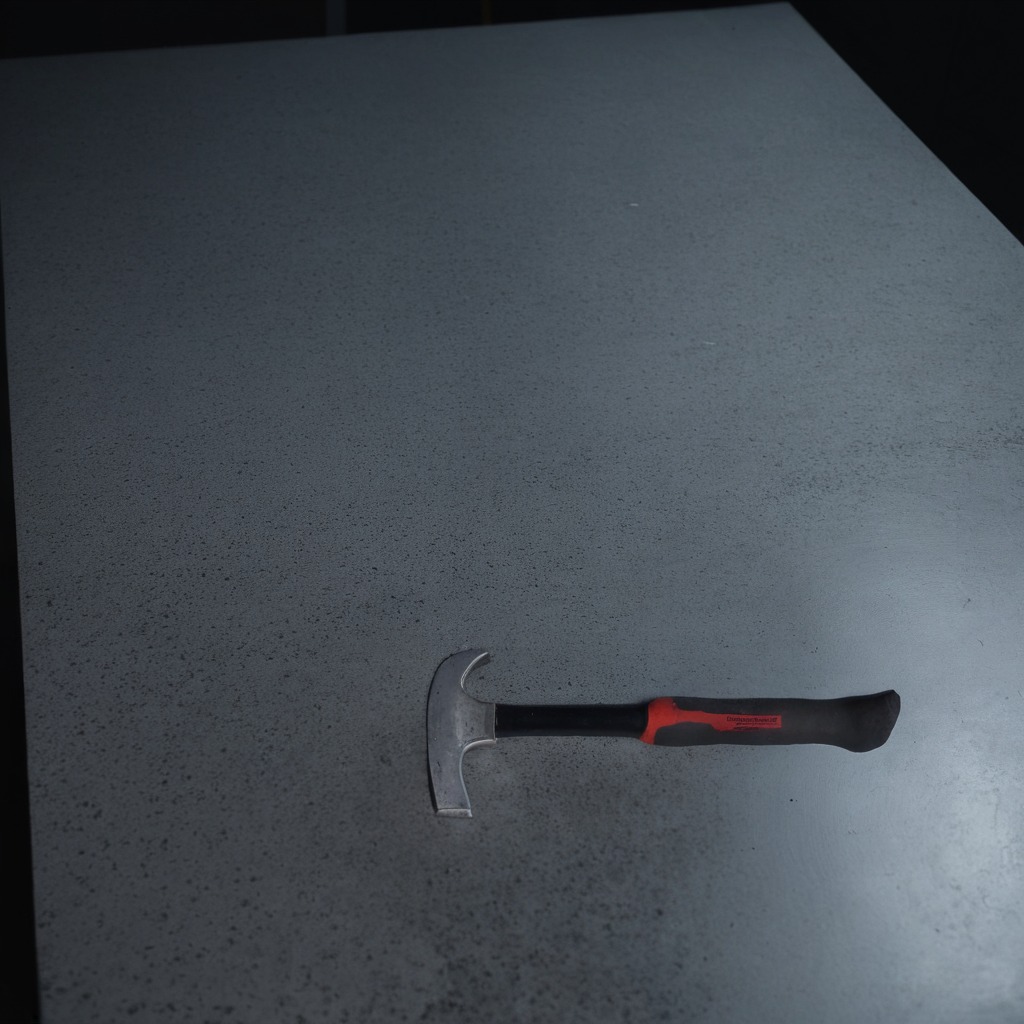
A hammer is lying on a clean granite table inside a workshop at night.